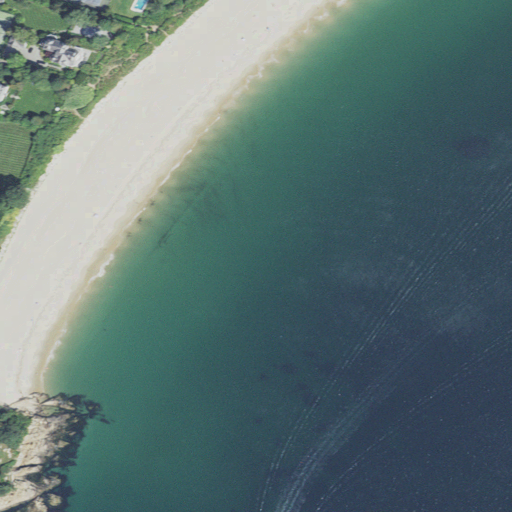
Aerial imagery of beach in Massachusetts named Singing Beach containing open water, barren land, medium intensity development, herbaceous wetlands, low intensity development, and grassland